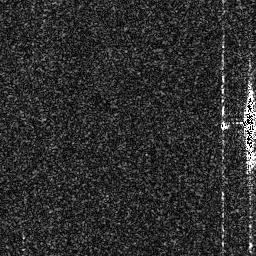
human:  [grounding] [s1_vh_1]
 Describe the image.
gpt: In the satellite image, there is  <ref>1 medium ship </ref> <box>[[92, 30, 99, 69, 0]]</box> located at right.